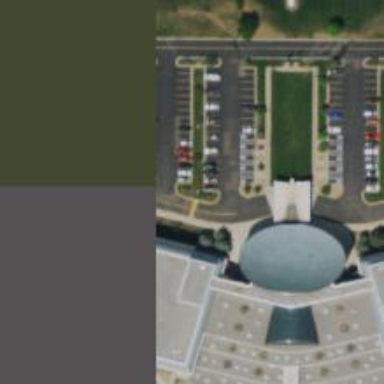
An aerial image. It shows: Parking space.